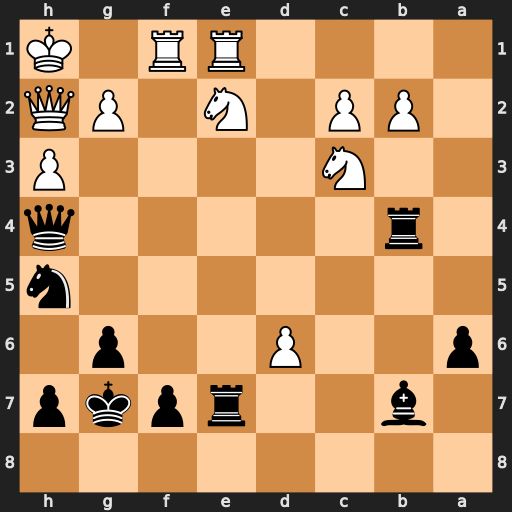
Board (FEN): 8/1b2rpkp/p2P2p1/7n/1r5q/2N4P/1PP1N1PQ/4RR1K
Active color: b
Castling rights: -
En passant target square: -
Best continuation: Re3 Kg1 Nf4